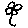
Label: flower